Aerial crown-view tile of a tropical tree (Barro Colorado Island, Panama), acquired 20240918:
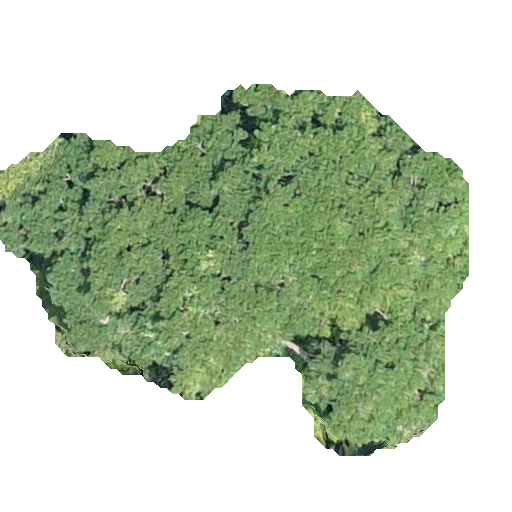
Species: Jacaranda copaia
GBIF accepted scientific name: Jacaranda copaia
Crown area: 182.503 m²